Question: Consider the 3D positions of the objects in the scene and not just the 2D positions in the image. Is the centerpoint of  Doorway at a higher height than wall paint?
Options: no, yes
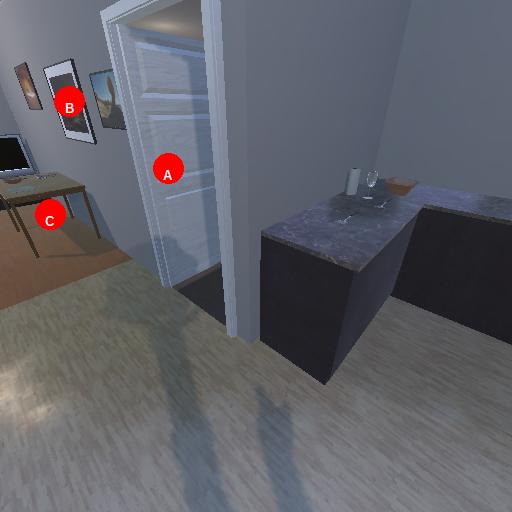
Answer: no